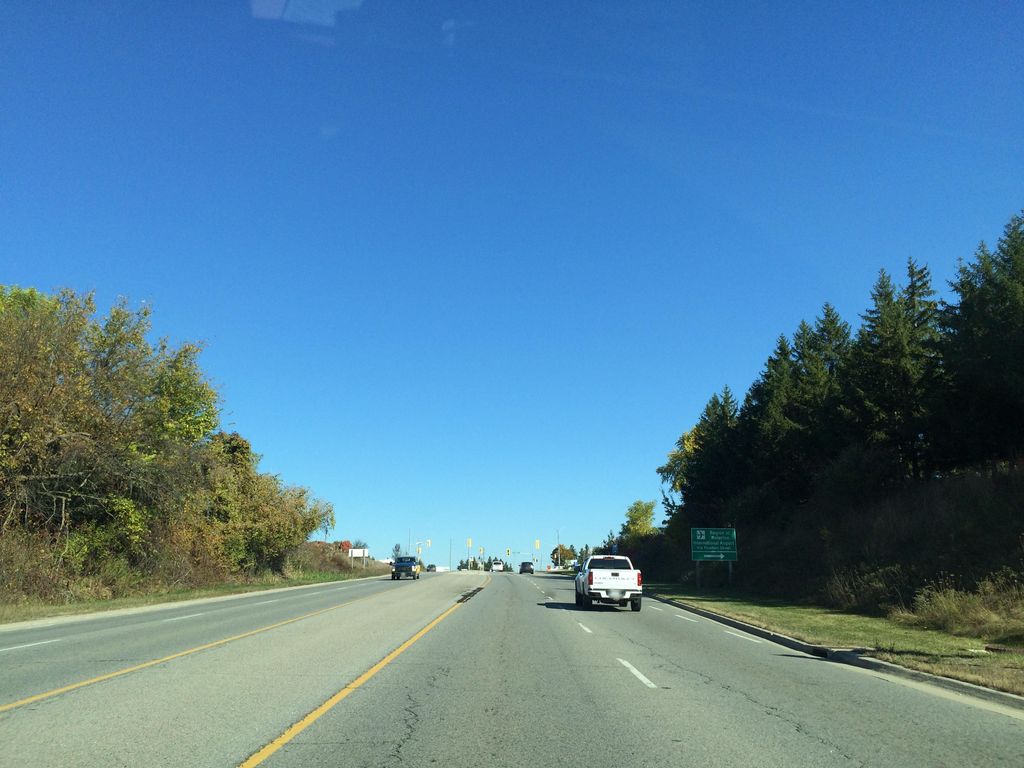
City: kitchener-waterloo